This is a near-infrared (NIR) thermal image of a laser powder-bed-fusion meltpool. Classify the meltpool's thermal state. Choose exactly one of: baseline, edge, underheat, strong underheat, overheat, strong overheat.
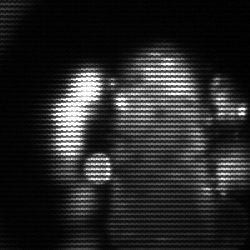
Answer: strong underheat